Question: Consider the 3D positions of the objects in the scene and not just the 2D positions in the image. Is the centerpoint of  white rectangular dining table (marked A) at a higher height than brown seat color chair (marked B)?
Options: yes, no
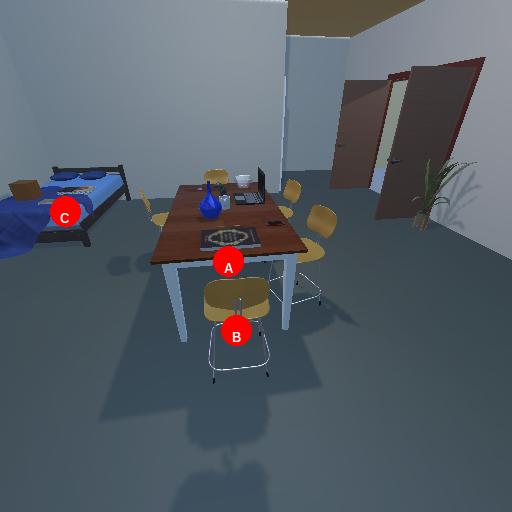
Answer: yes